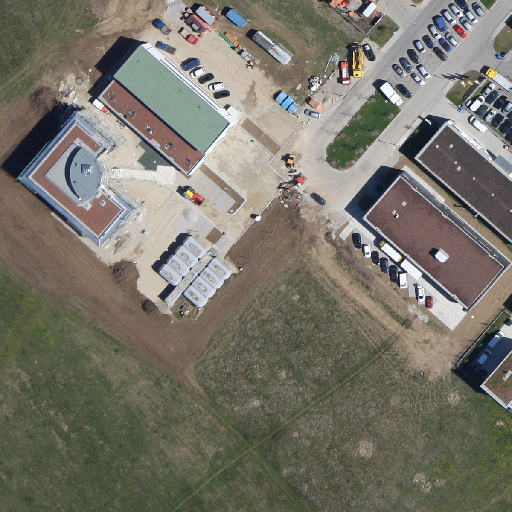
Referring expression: impervious surface